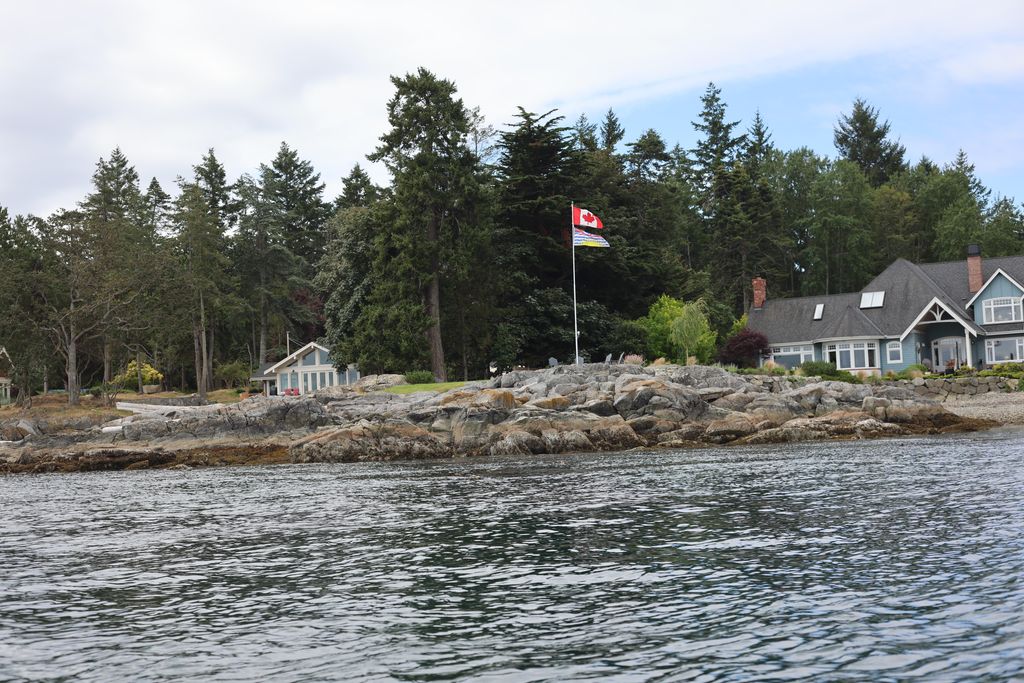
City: victoria